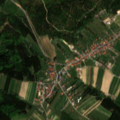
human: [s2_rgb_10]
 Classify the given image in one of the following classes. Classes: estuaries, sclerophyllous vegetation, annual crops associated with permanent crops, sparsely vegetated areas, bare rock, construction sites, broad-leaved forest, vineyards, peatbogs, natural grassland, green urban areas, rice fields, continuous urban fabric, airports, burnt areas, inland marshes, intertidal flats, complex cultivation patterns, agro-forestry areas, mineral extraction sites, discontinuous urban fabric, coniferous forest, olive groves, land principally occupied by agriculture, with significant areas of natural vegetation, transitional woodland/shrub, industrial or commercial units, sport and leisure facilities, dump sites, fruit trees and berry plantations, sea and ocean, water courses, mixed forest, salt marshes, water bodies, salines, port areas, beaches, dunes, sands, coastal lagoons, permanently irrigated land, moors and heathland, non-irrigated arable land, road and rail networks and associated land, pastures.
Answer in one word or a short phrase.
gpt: discontinuous urban fabric, non-irrigated arable land, pastures, complex cultivation patterns, broad-leaved forest, coniferous forest, mixed forest